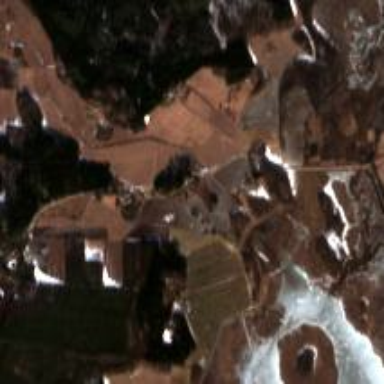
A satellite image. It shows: Picturesque farmland scene.